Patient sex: M
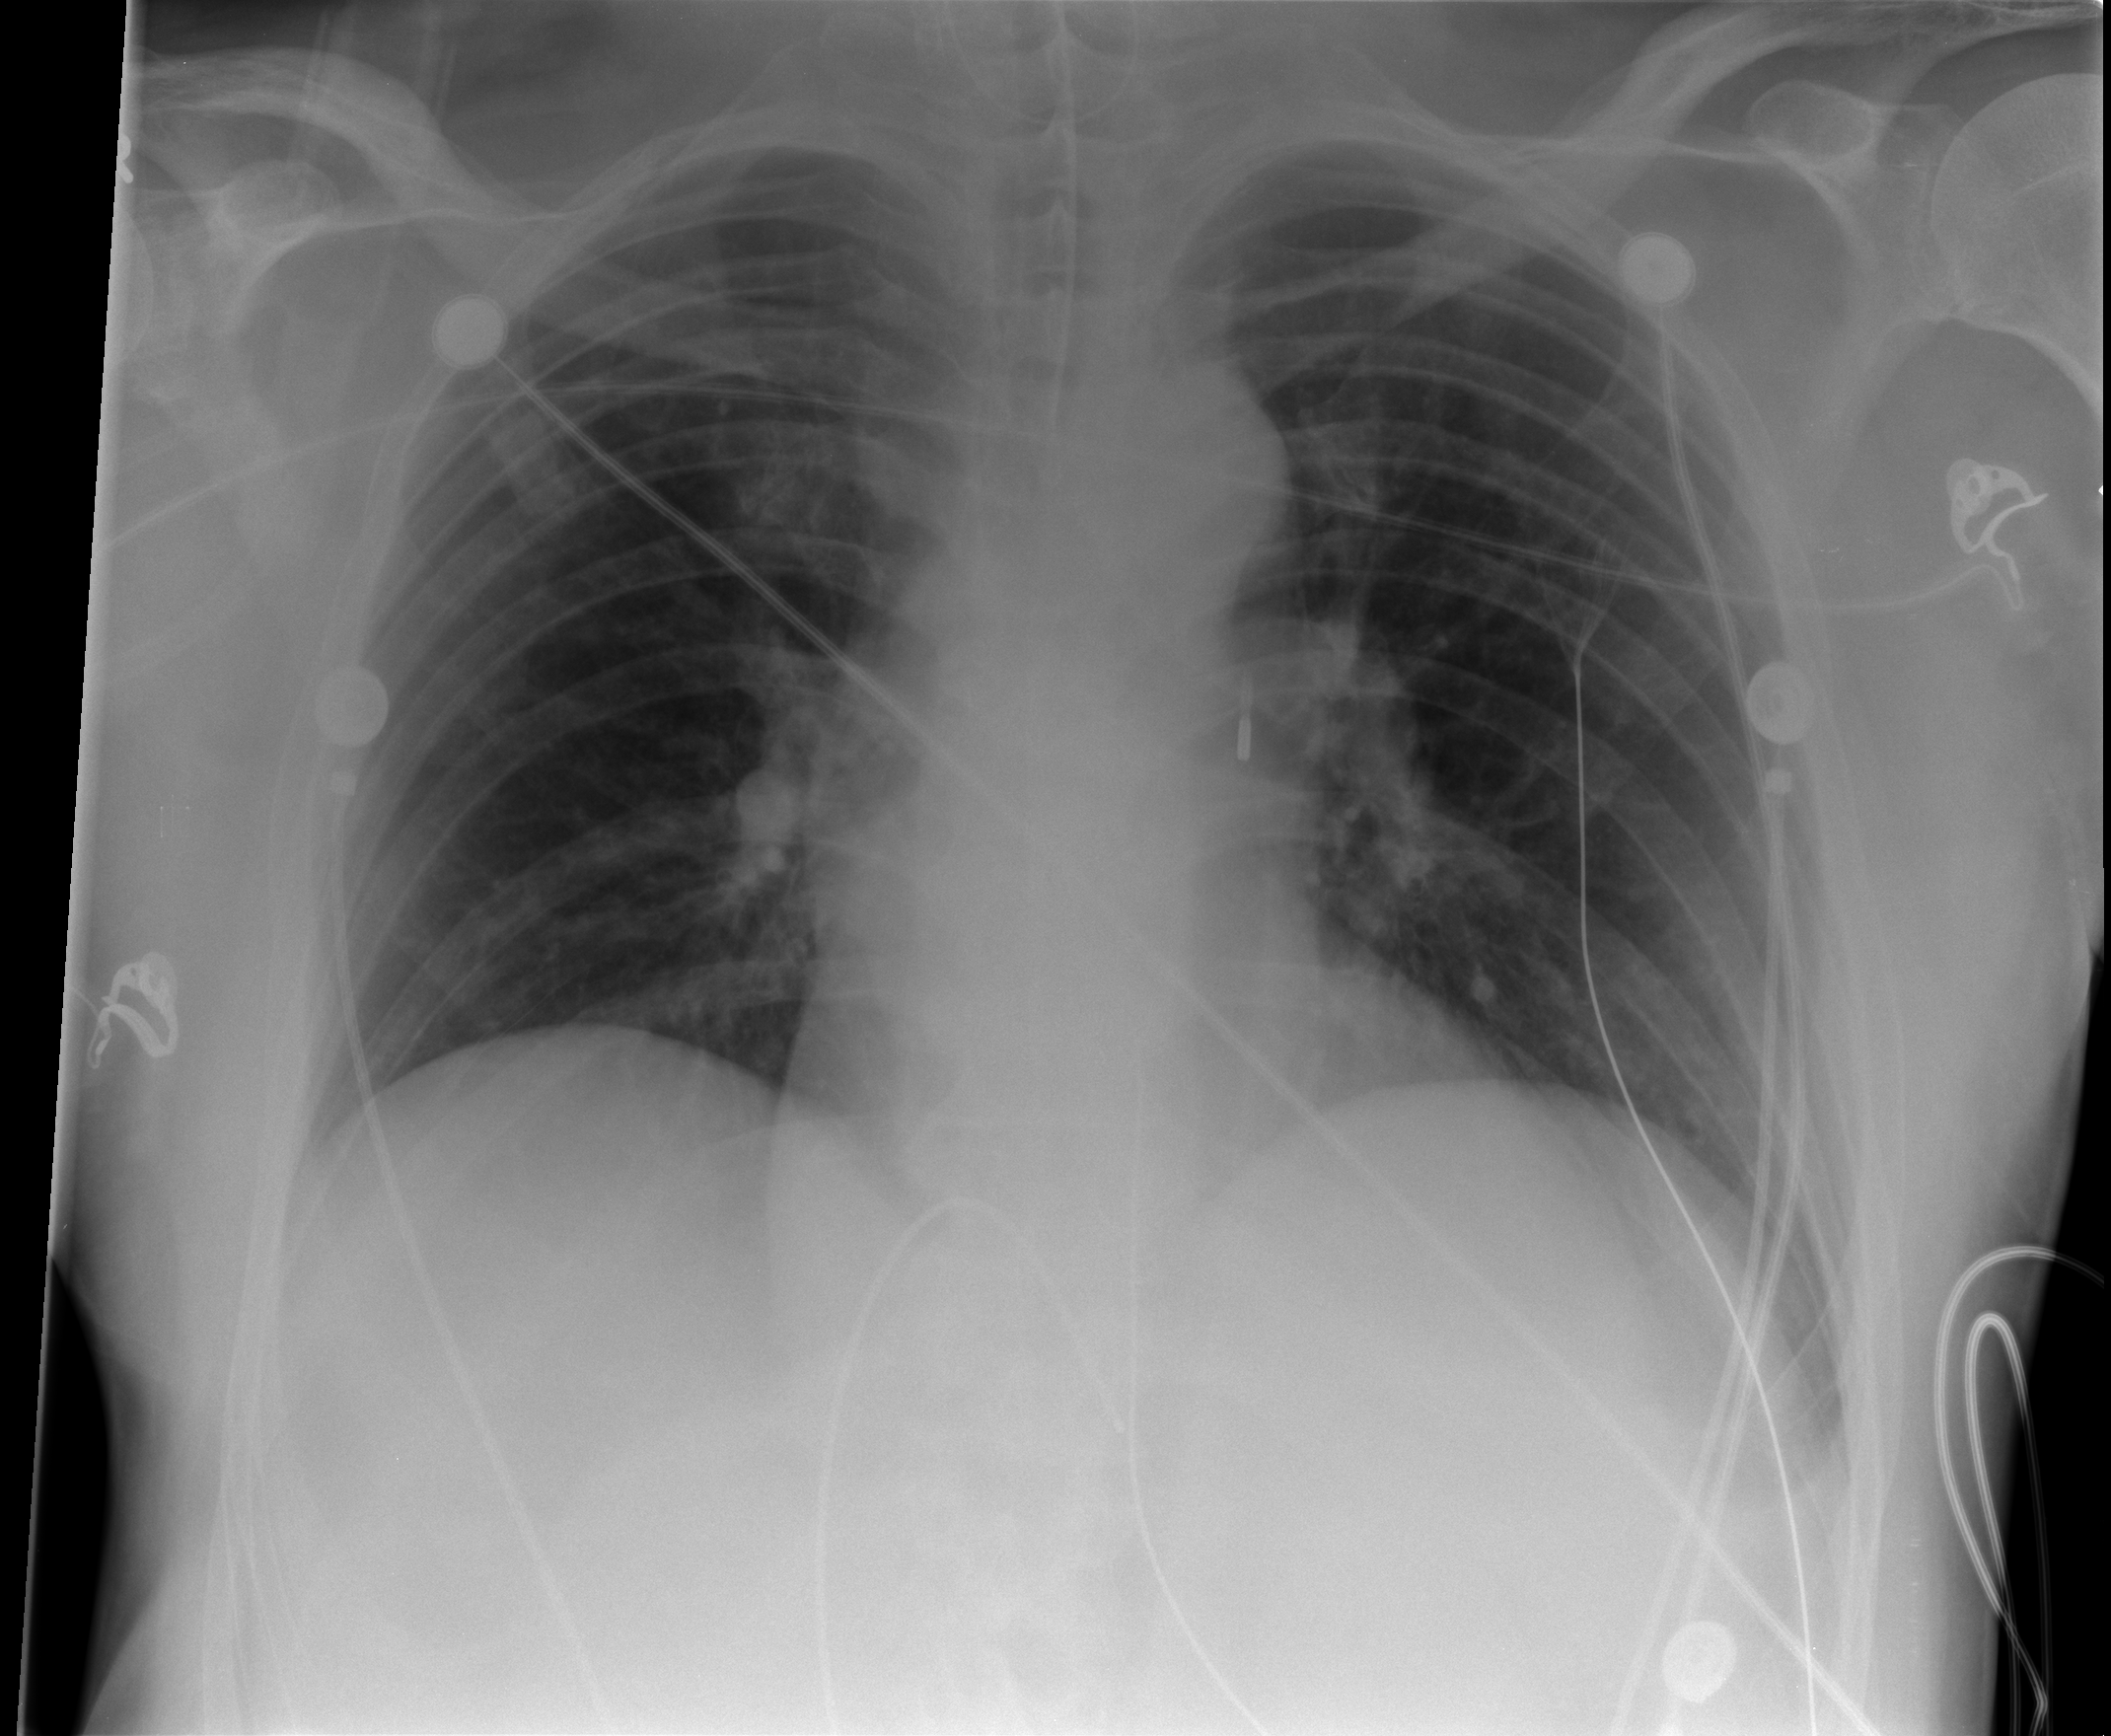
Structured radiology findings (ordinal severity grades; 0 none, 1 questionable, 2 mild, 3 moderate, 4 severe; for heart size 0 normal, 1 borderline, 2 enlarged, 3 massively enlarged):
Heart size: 0
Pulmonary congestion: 0
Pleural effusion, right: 0
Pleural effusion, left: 0
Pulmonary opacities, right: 0
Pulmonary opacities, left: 0
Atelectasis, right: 1
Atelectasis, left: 1